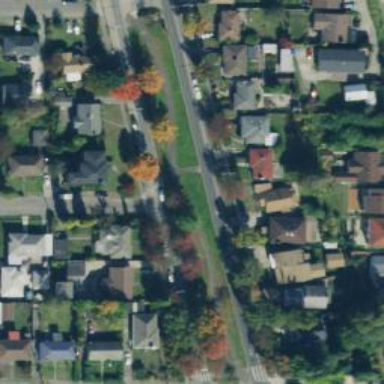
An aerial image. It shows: Dual carriageway with secondary road classification.